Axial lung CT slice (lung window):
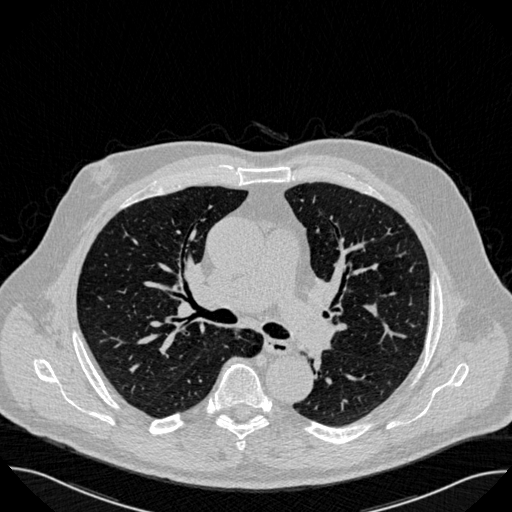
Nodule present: no